Interaction volume radius: 5 \u00c5
Interaction volume height: 15 \u00c5
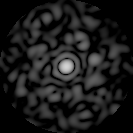
Disorder parameter: 0.8178